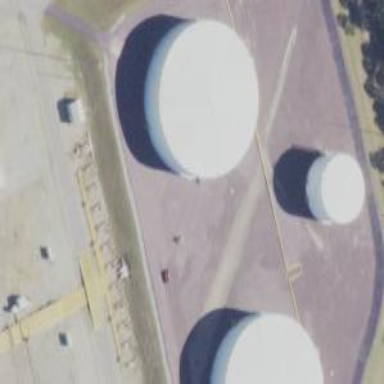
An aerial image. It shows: Building with storage tank.